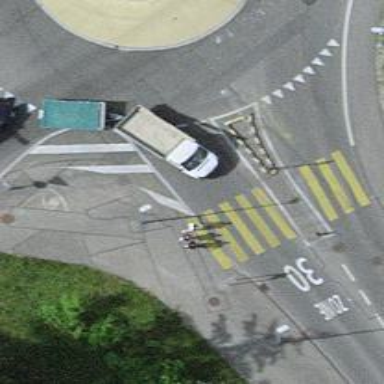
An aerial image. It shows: Marked road crossing with pedestrian island.